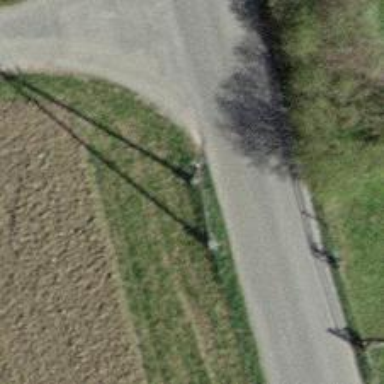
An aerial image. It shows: Power pole.